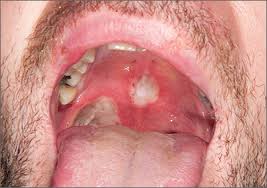
Condition: Mouth Ulcer